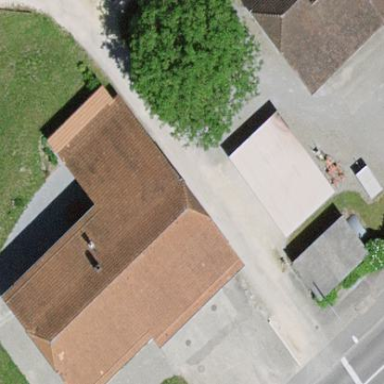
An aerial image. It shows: Farm building.